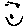
Label: smiley face